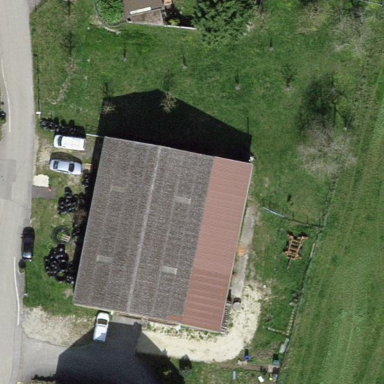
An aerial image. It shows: Farmyard area.